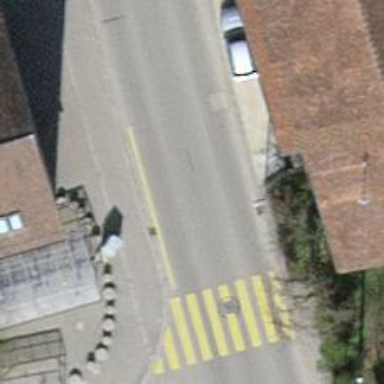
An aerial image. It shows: Bus stop equipped with public transport stop position.